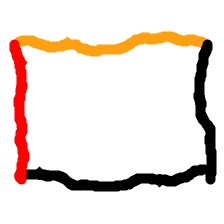
Shape: rectangle